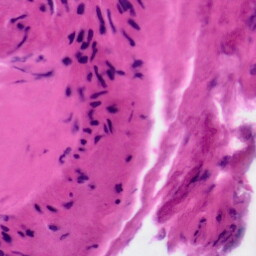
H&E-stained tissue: Tonsil